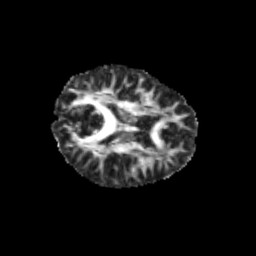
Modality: FA
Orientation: axial
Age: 12
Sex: female
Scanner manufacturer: siemens
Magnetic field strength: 3 T
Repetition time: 3.8 s
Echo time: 0.07 s